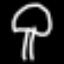
Label: mushroom